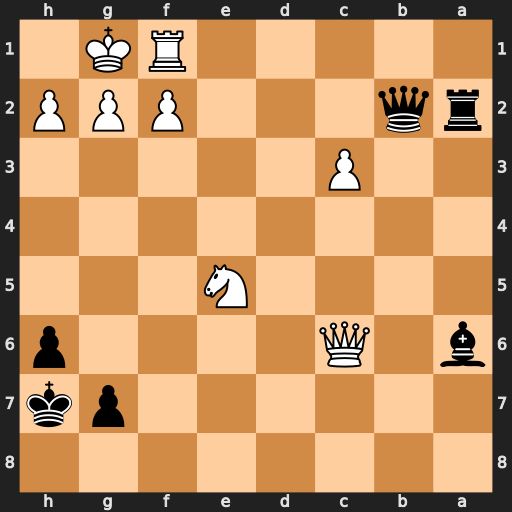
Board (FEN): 8/6pk/b1Q4p/4N3/8/2P5/rq3PPP/5RK1
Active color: b
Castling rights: -
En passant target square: -
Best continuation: Qxf2+ Rxf2 Ra1+ Rf1 Rxf1#